Question: I have a large header image that I'd like to use for both tablet devices and phones. The image looks fine on a tablet but when viewed on a phone it looks like this:

Here is my layout XML:
'''
<?xml version="1.0" encoding="utf-8"?>
<LinearLayout xmlns:android="http://schemas.android.com/apk/res/android"
android:orientation="vertical"
android:layout_width="fill_parent"
android:layout_height="fill_parent"
android:background="@color/white"
>
<ImageView
android:id="@+id/imageView1"
android:layout_width="wrap_content"
android:layout_height="wrap_content"
android:src="@drawable/searchresults_header" />
<ListView
android:id="@+id/android:list"
android:layout_width="fill_parent"
android:layout_height="fill_parent"
/>
</LinearLayout>
'''
How can I get this header image to scale correctly on both screen sizes?
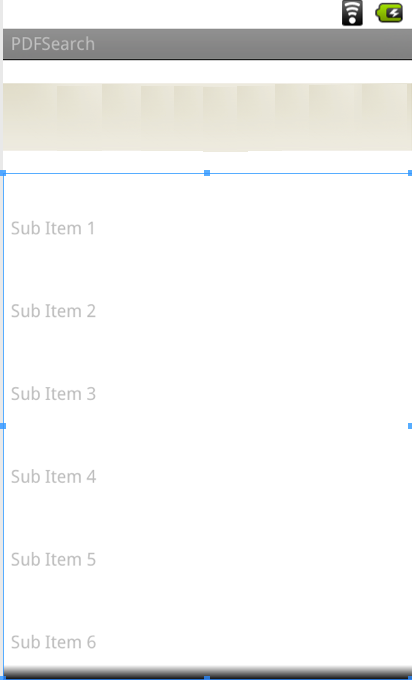
Answer: Your image is getting resized automatically, but the viewbounds stay as they were originally.
Add this to your 'ImageView' and you should see the difference:
'android:adjustViewBounds="true"'